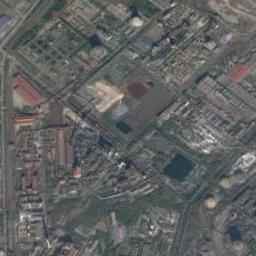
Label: thermal_power_station